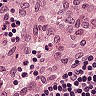
Metastatic tissue present: no